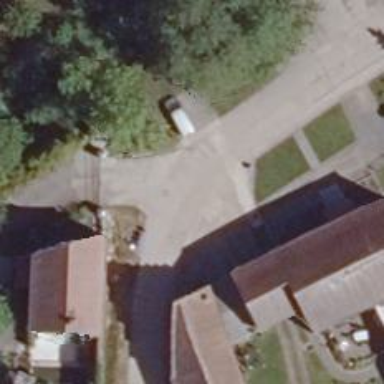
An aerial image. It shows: Residential road with concrete surface.